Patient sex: M
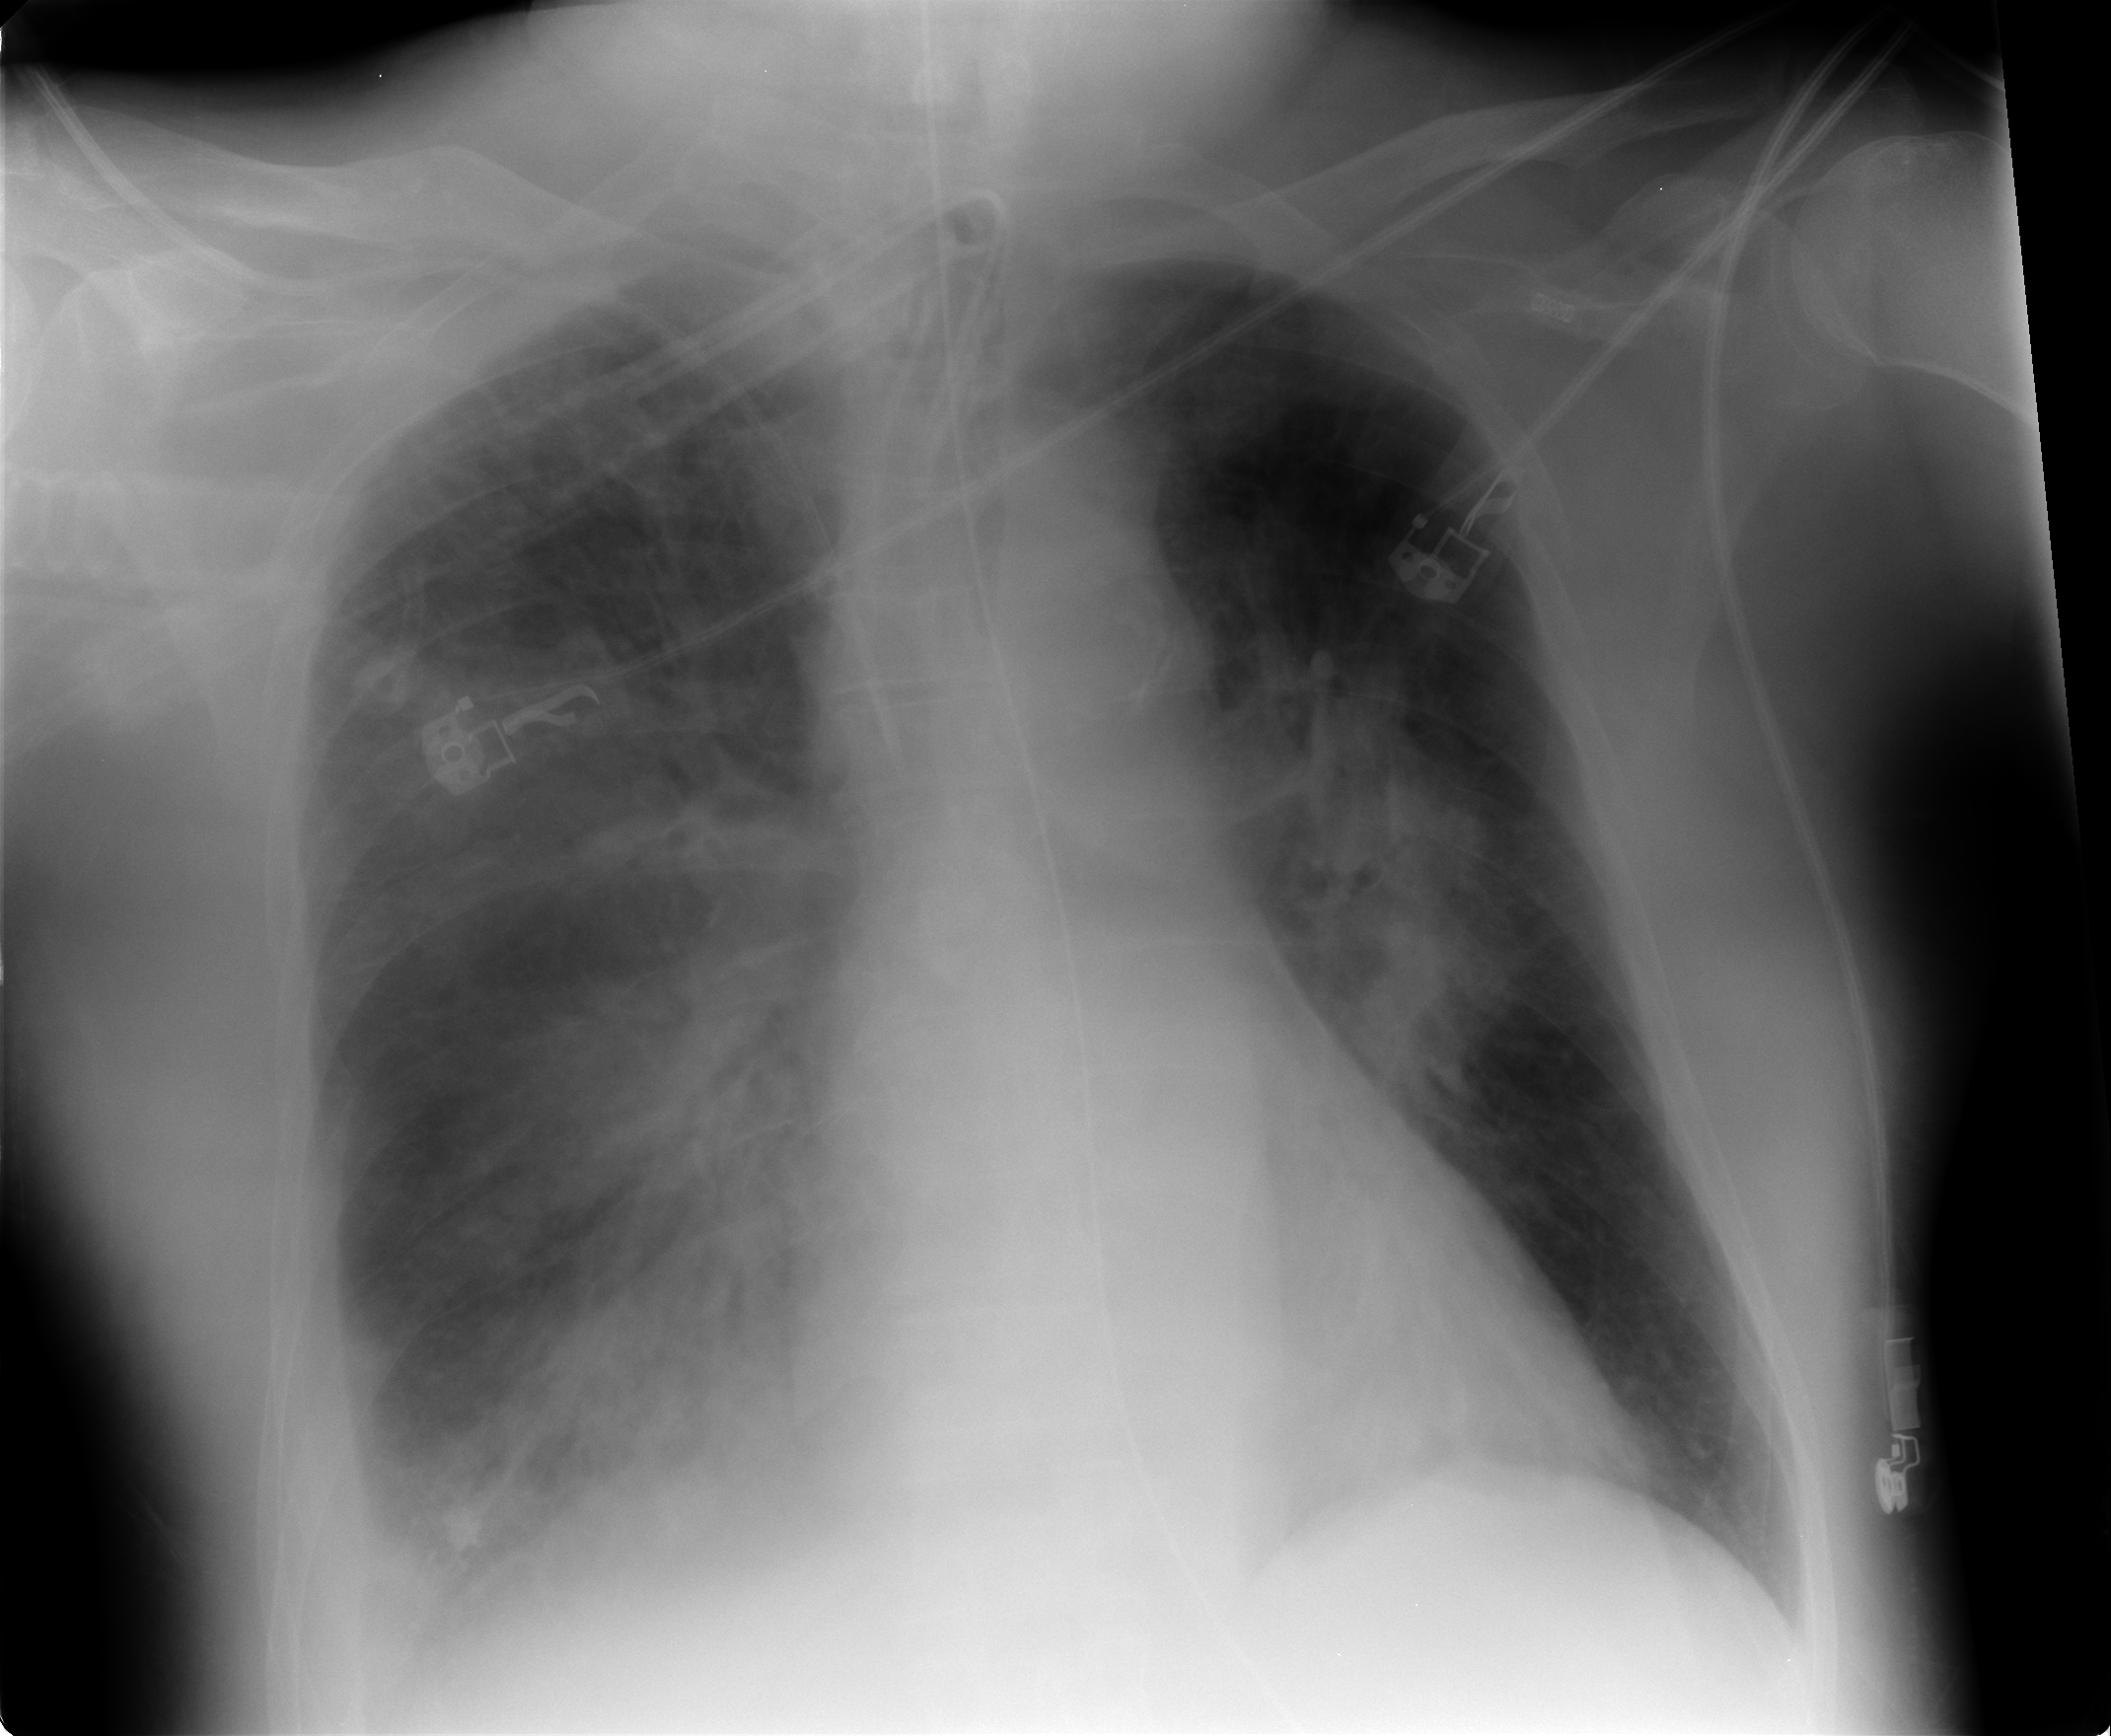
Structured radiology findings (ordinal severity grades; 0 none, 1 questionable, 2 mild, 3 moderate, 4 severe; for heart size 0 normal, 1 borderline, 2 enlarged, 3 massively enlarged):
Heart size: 2
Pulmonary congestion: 2
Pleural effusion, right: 2
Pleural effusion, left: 0
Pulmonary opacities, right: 3
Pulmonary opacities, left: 2
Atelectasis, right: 2
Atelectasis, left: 2